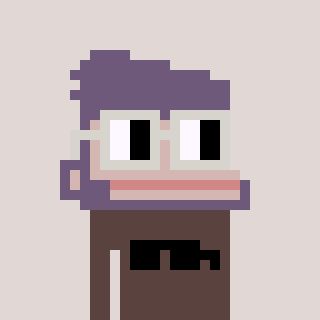
a pixel art character with square light gray glasses, a ape-shaped head and a darkbrown-colored body on a warm background